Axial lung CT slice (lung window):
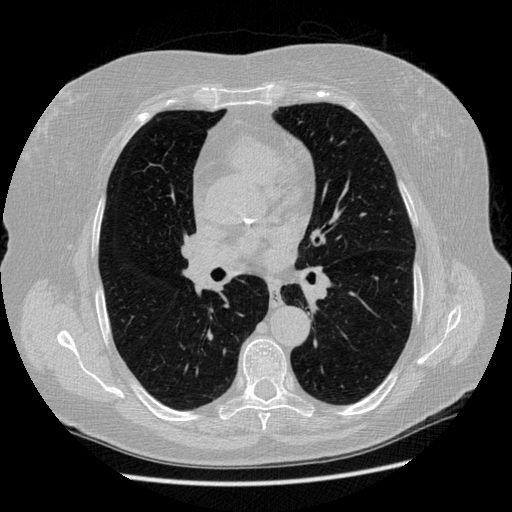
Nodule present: no